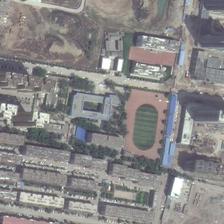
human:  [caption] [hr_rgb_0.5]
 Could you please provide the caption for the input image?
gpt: a football field and many buildings with grey dust .

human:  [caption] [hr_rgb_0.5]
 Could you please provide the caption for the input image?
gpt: many buildings and some green trees are next to a playground .

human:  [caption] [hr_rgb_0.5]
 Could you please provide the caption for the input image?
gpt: a standard football field locates beside residential area .

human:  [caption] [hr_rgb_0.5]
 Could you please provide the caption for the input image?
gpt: many buildings and some green trees are around a playground .

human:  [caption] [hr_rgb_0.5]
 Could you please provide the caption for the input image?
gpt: a playground is surrounded by many trees and buildings .